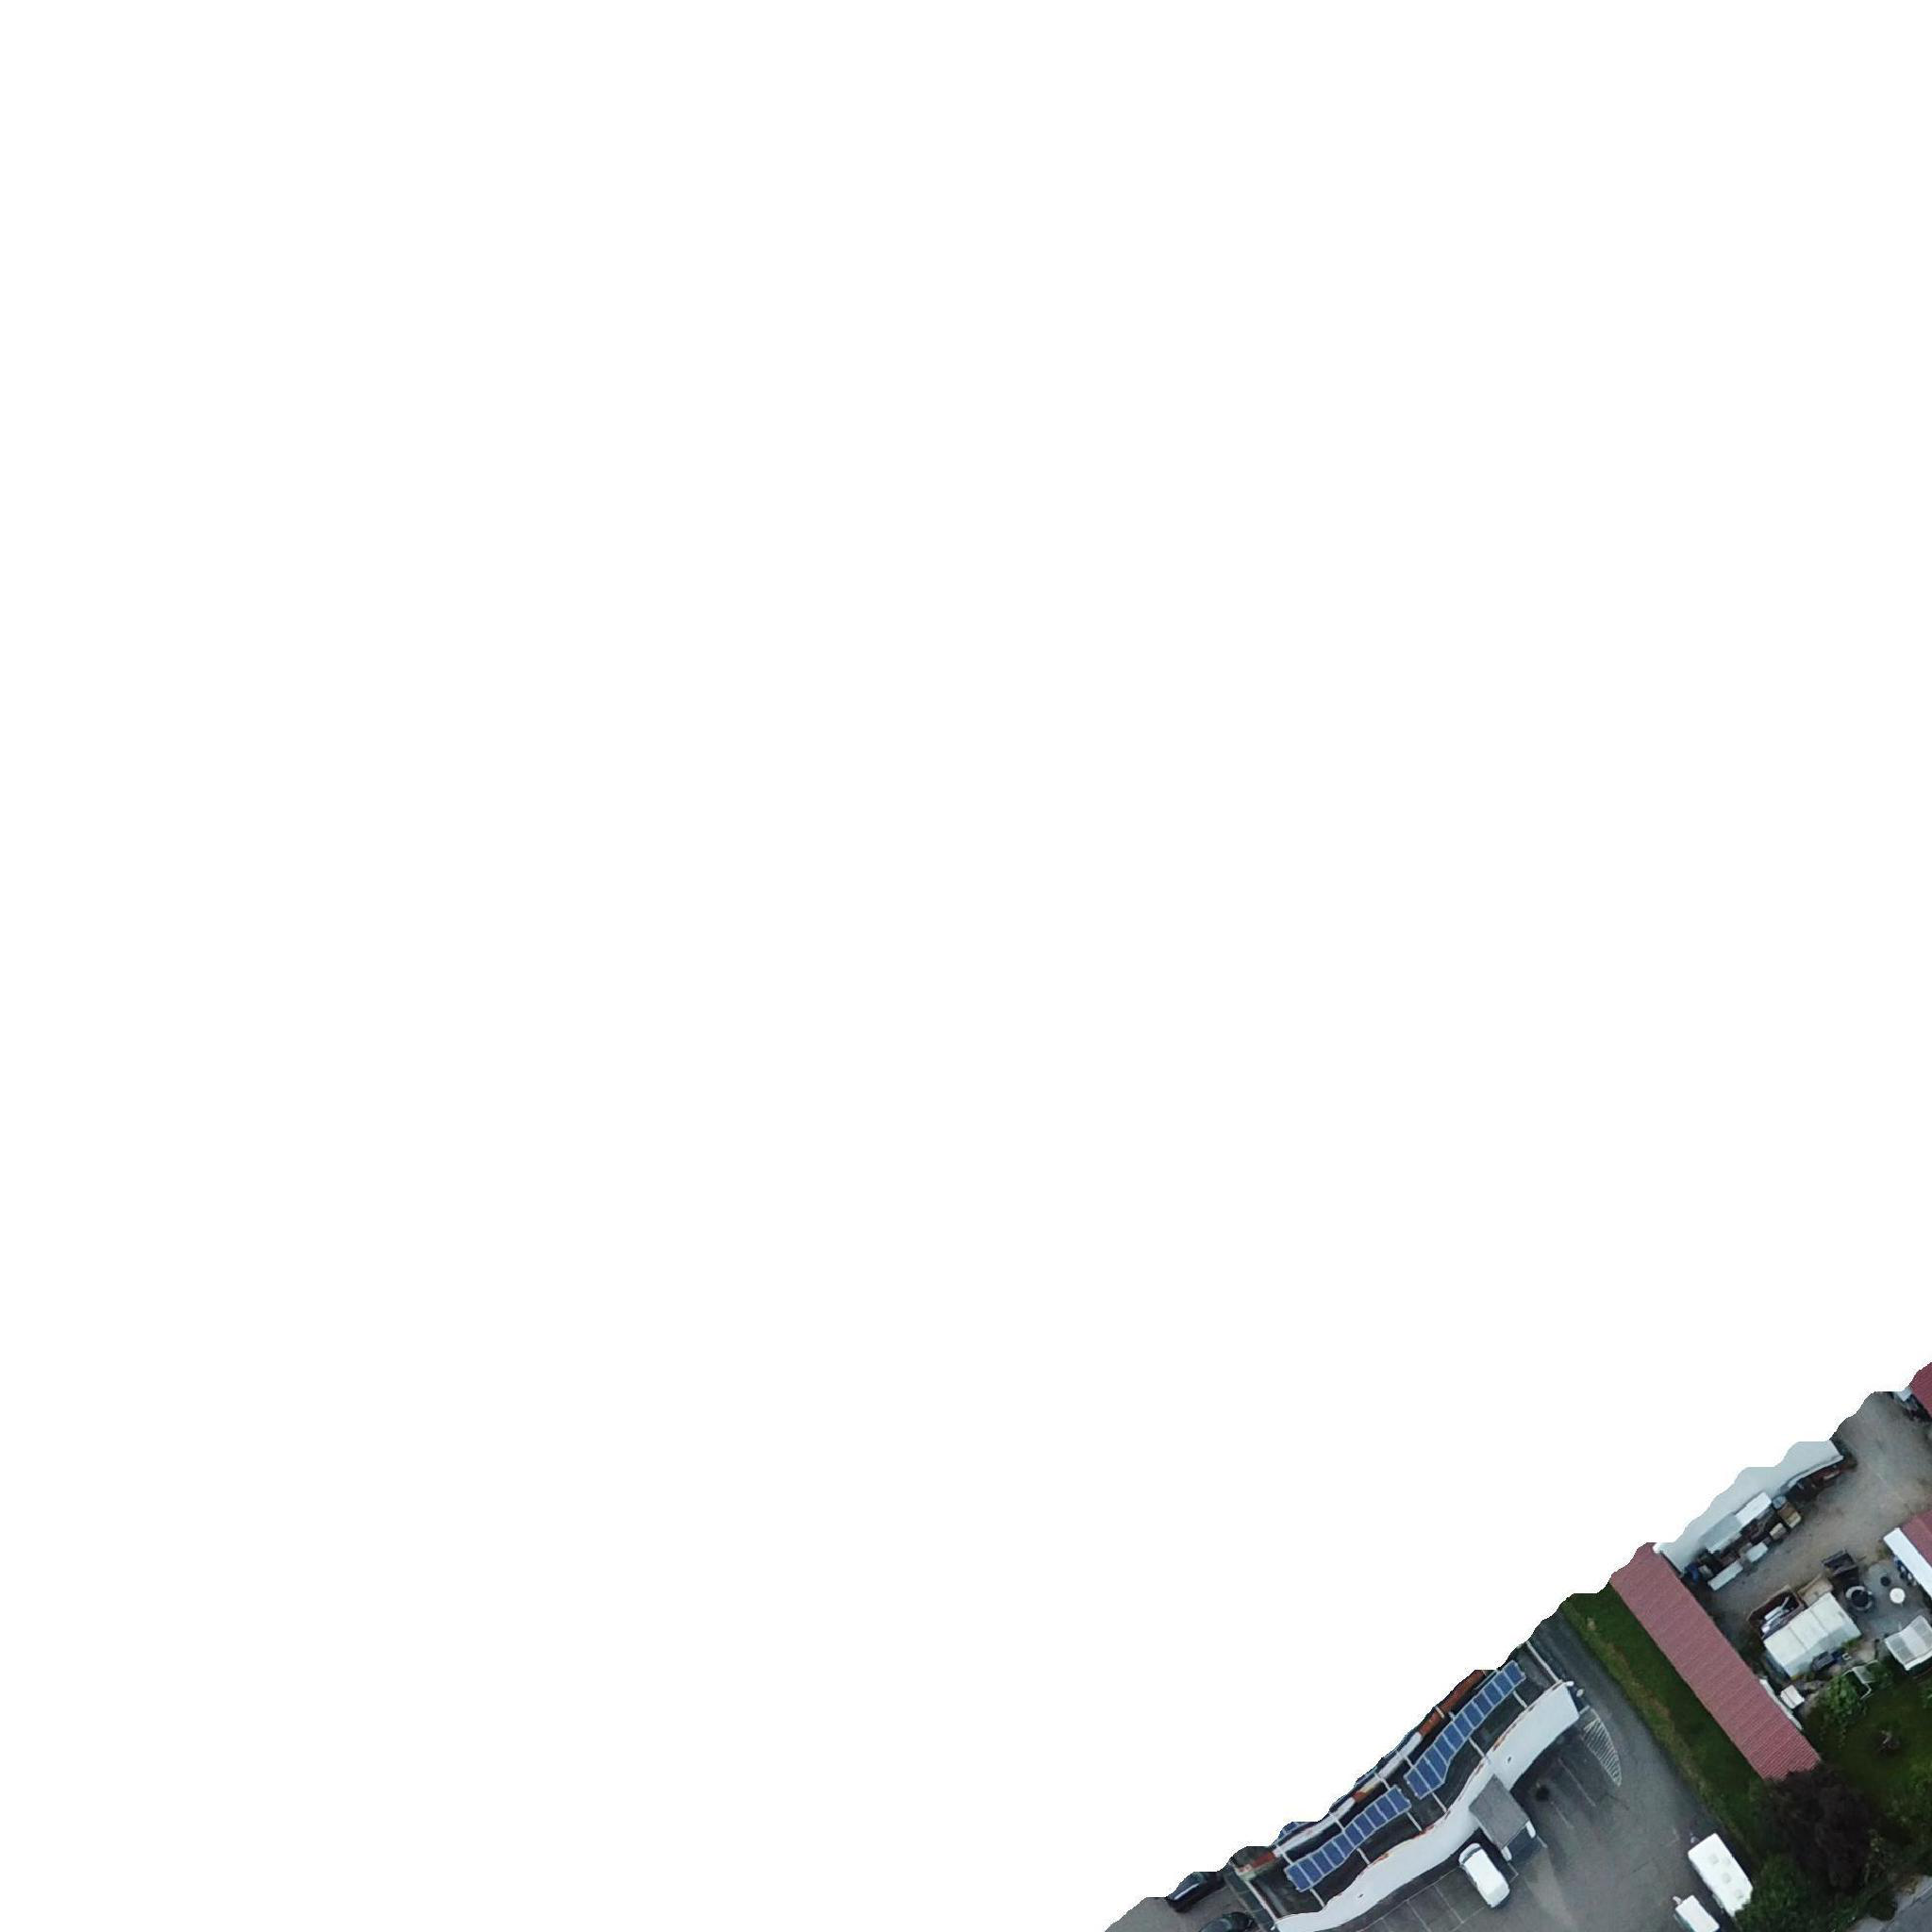
Biome: Western European broadleaf forests